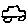
Label: car